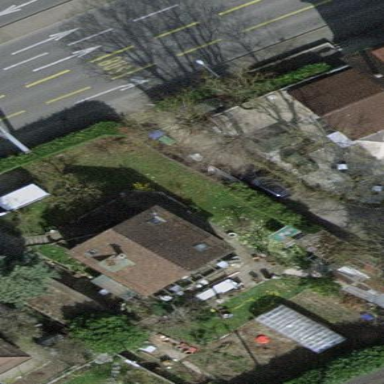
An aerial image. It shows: Garden surrounded by fence.